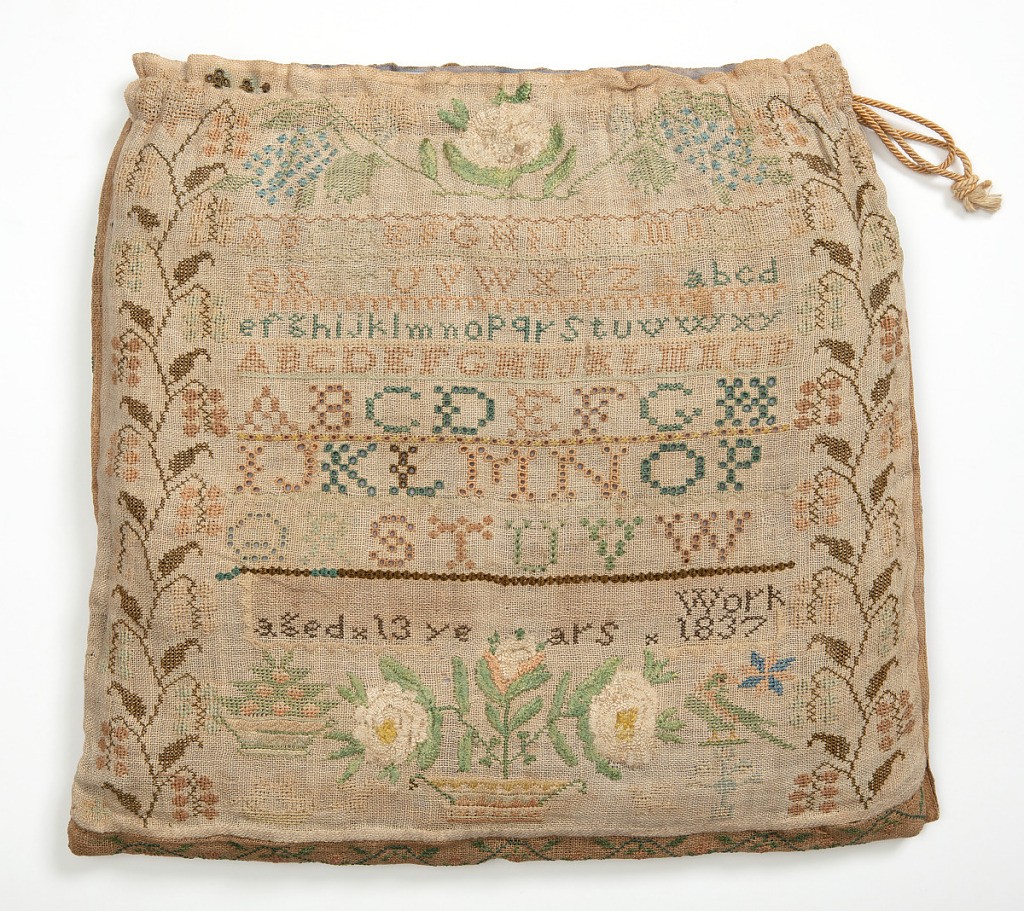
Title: Workbag
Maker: Sarah Ann Bone
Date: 1837
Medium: silk, linen Technique: embroidered
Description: Double-sided drawstring bag made from two separate samplers stitched together. One sampler was made by Sarah Ann Bone when she was twelve years and two months old, and the other by an unknown maker at age thirteen.